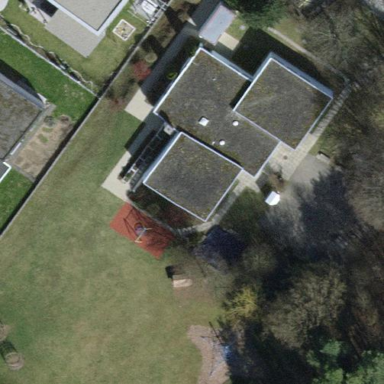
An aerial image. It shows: Kindergarten.